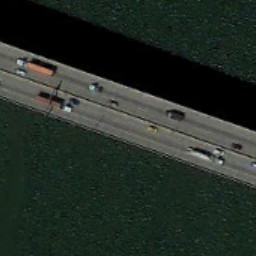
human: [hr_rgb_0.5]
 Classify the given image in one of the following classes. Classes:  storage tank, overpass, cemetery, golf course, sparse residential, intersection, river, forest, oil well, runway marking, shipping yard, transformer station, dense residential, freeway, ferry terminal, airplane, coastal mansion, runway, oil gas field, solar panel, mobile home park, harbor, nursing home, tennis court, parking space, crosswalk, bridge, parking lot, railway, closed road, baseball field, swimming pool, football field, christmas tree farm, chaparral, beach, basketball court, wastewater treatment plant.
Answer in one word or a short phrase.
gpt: bridge